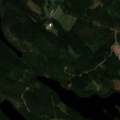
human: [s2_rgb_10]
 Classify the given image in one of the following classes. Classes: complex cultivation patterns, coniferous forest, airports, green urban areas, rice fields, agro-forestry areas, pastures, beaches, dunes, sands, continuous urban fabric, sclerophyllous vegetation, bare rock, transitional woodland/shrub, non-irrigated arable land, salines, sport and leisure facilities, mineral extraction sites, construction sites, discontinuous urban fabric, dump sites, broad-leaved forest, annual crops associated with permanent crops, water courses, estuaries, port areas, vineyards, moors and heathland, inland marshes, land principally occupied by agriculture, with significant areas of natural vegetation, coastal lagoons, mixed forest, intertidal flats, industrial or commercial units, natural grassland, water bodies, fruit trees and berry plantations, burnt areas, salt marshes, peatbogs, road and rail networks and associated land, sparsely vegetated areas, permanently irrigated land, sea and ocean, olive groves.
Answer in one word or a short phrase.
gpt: land principally occupied by agriculture, with significant areas of natural vegetation, coniferous forest, mixed forest, water bodies